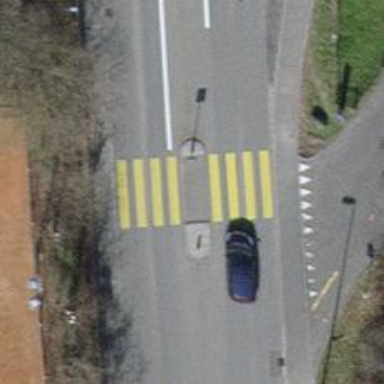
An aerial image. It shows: Marked crossing with traffic calming island.